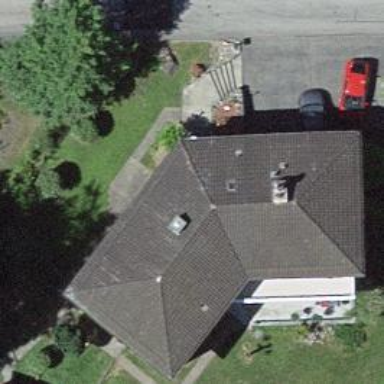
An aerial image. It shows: View of roof edge.